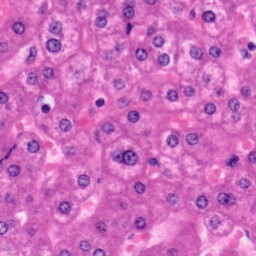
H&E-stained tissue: Liver